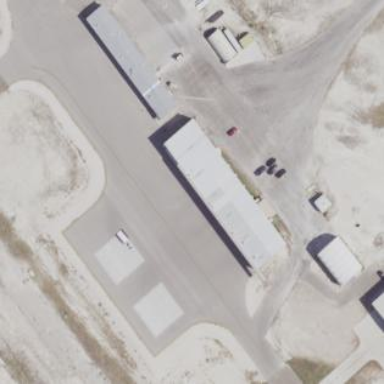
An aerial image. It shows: Hangar building at the airport.